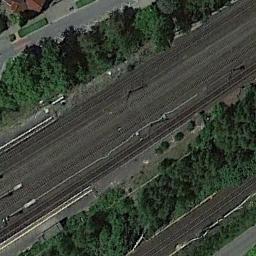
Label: railway